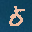
Label: 5